Question: I'm using Oracle 10g. I want to append # to all values in 'sal' column. To acomplish this first I'm trying to change data type of 'sal' column from numeric to varchar but getting following error

What am I doing wrong ?
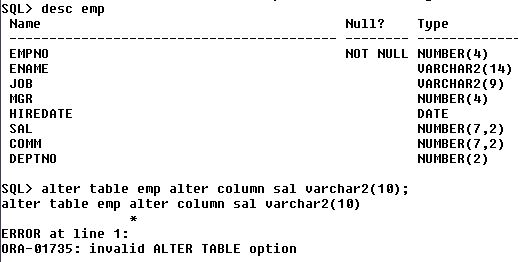
Answer: You should use 'modify' keyword instead of your second 'alter' .
'''
alter table
emp
modify
(
sal varchar2(10)
);
'''
When modifying a tables column datatype , you need to use 'modify' keyword.
Of course, you must deal with existing column data. When modifying a tables column datatype you may want to export the rows, redefine the table and then re-import you data.
In this you would need to follow these steps to alter a column data type:
1. Create the new column at the end of the table.
2. Run an update to populate the new table column
3. Drop the old table column
4. Re-name the new column to the original column name